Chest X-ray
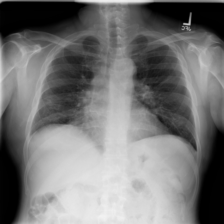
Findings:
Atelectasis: negative
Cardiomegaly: negative
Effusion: negative
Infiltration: positive
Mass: negative
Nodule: negative
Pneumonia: negative
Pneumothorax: negative
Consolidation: positive
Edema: negative
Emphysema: negative
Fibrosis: negative
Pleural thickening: negative
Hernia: negative